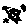
Label: star